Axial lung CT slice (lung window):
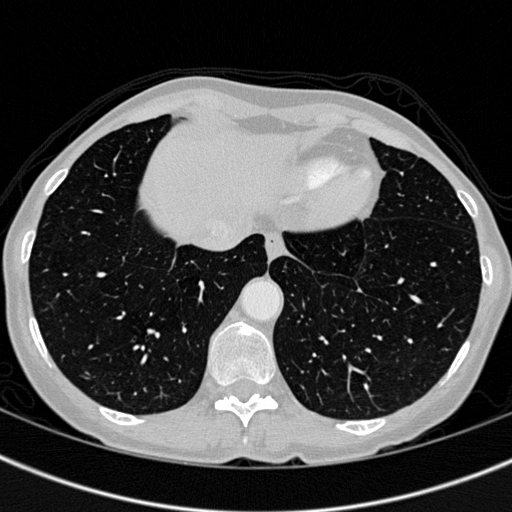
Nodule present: no